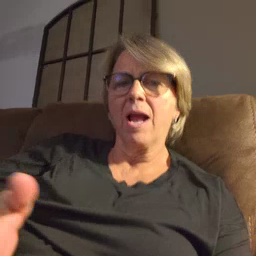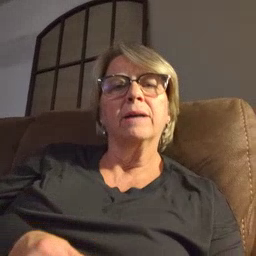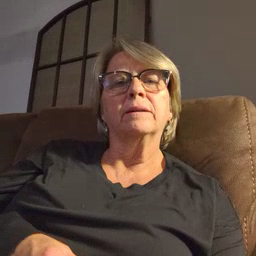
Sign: fine